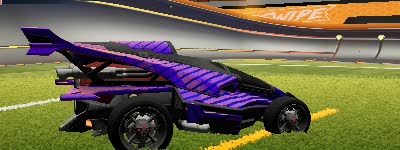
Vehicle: aftershock